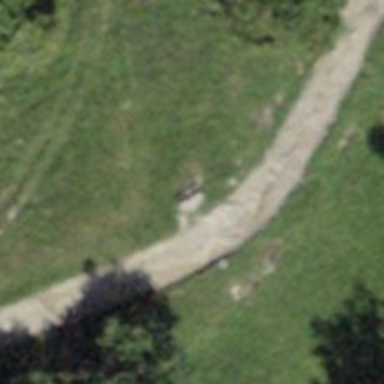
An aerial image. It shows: Bench.